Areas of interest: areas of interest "Used Car Trading"
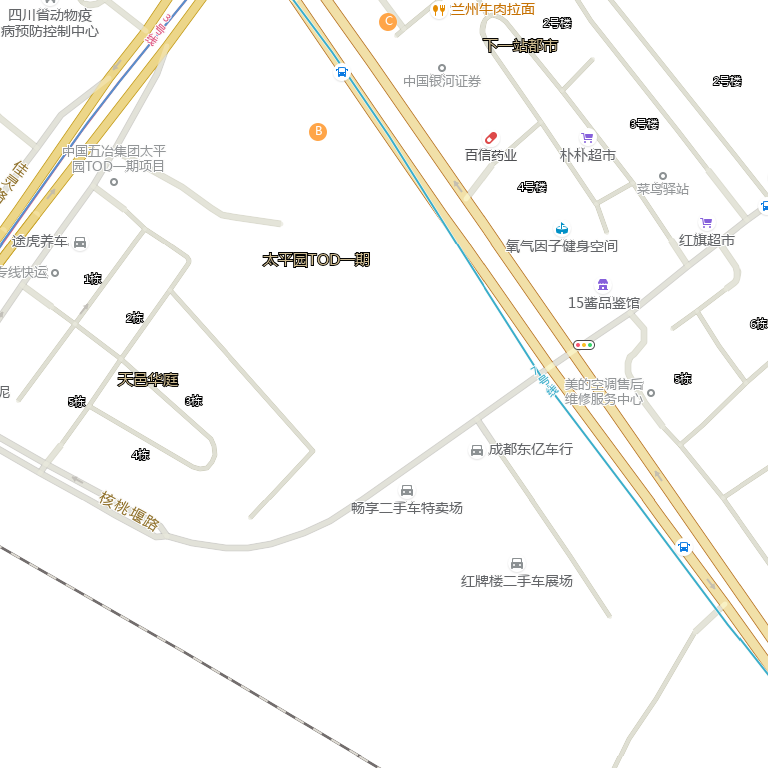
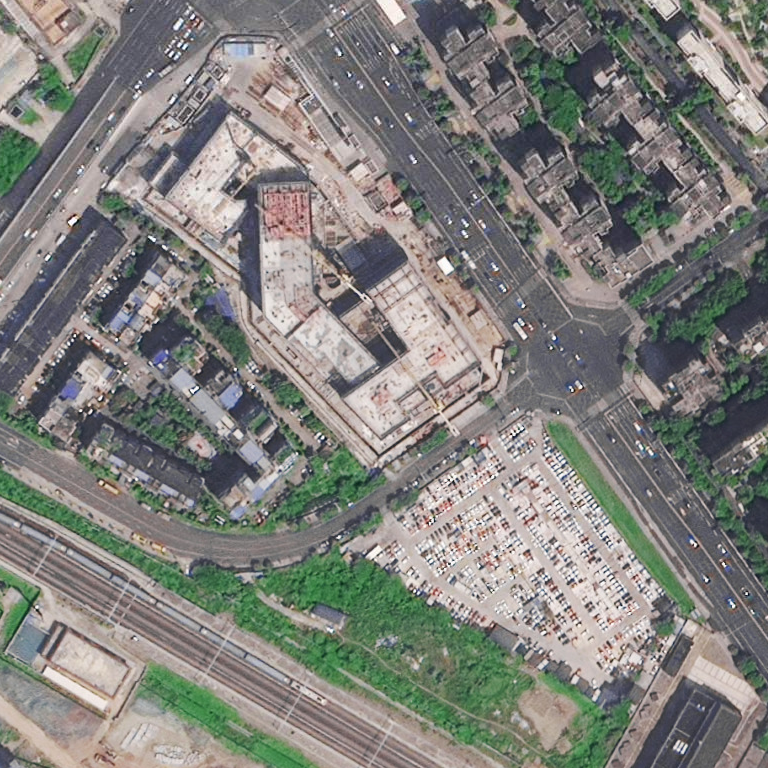